Aerial crown-view tile of a tropical tree (Barro Colorado Island, Panama), acquired 20250915:
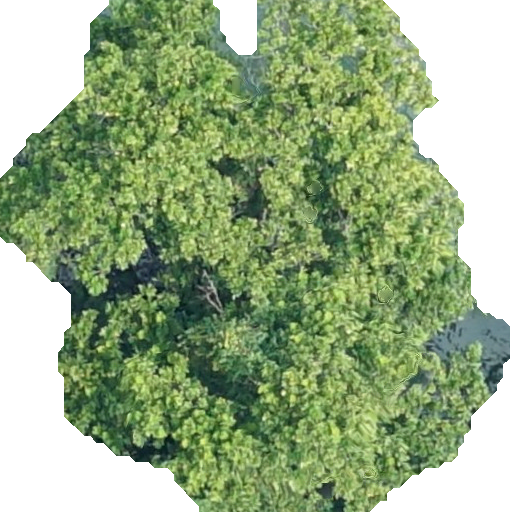
Species: Anacardium excelsum
GBIF accepted scientific name: Anacardium excelsum
Crown area: 282.727 m²